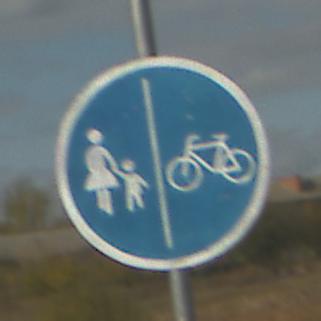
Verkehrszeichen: GetrennterRadUndGehwegRadwegRechts
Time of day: MorningAfternoon
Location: Outdoor (RoadRail)
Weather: PartlyCloudy
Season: NotSpecified
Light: Natural